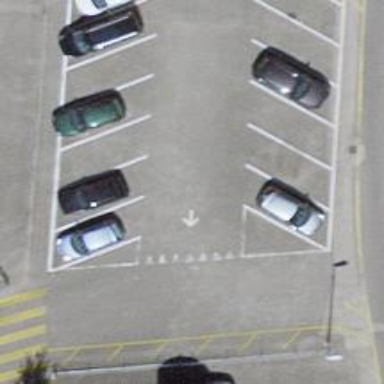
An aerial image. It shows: Parking aisle designated as service road.